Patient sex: F
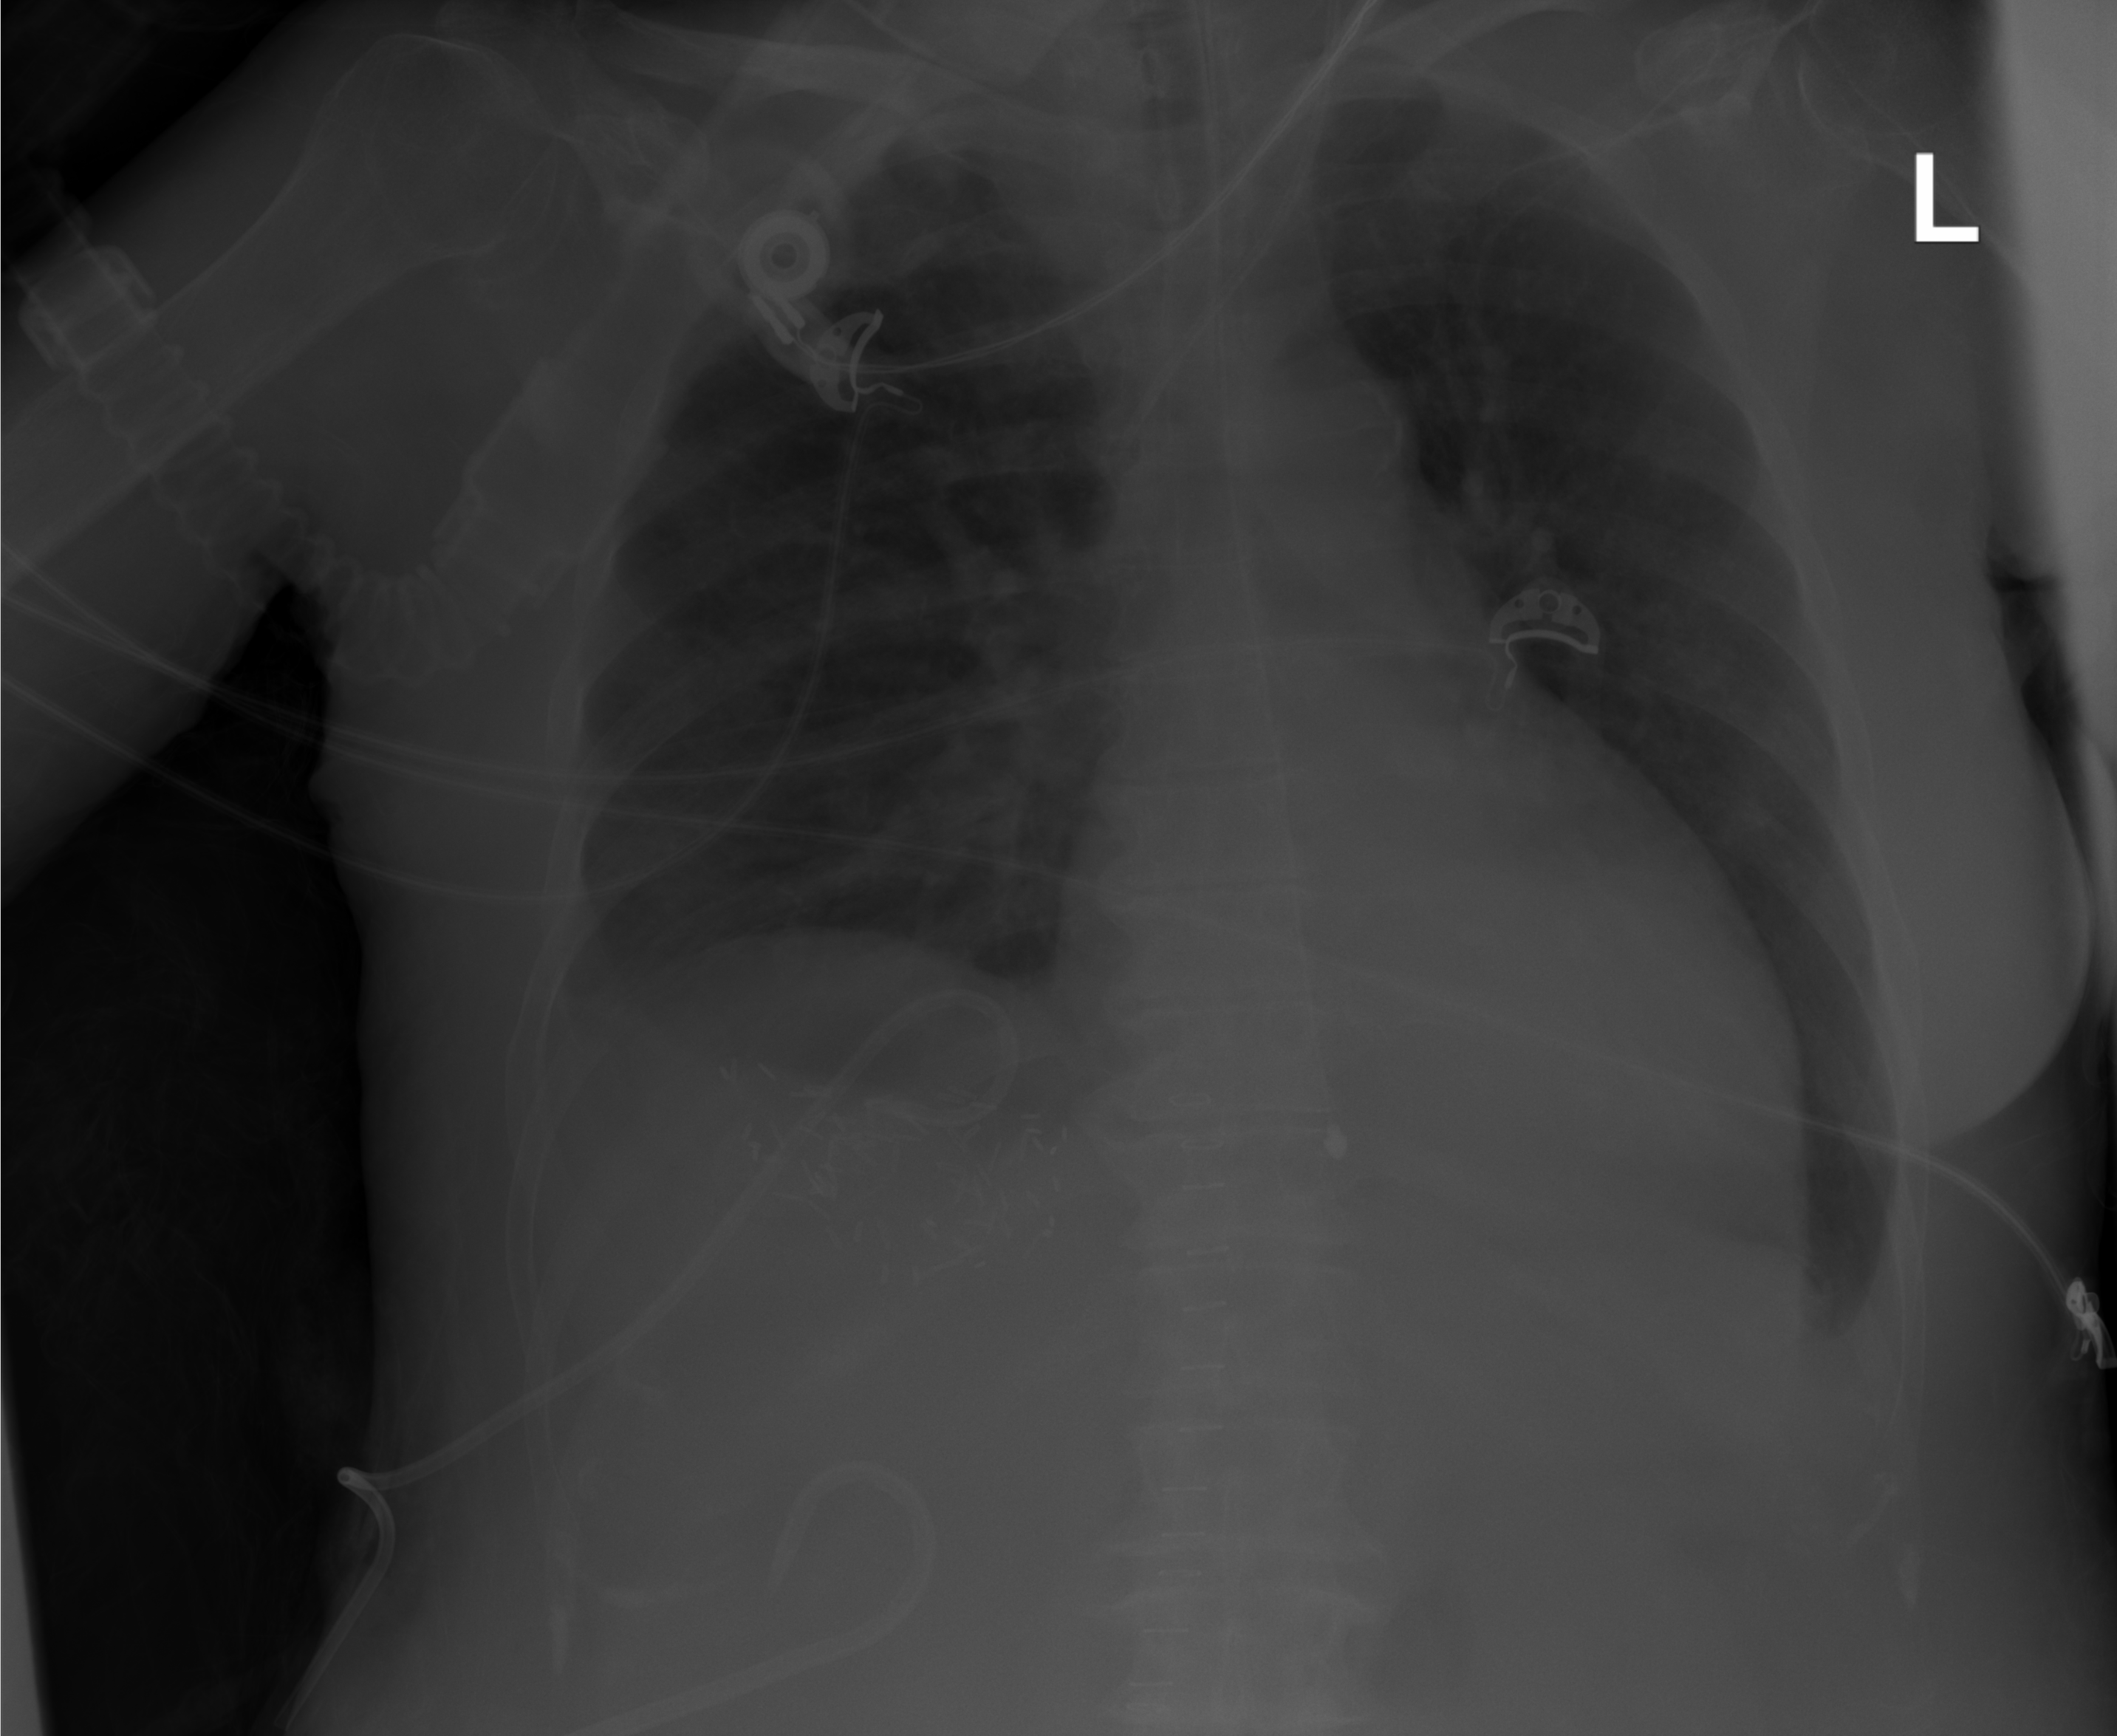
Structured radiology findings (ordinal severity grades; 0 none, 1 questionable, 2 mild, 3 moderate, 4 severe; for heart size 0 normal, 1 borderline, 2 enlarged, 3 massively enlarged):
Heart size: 0
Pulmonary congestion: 0
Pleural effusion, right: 1
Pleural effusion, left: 1
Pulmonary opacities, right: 2
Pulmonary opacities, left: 0
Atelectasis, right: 2
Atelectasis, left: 0